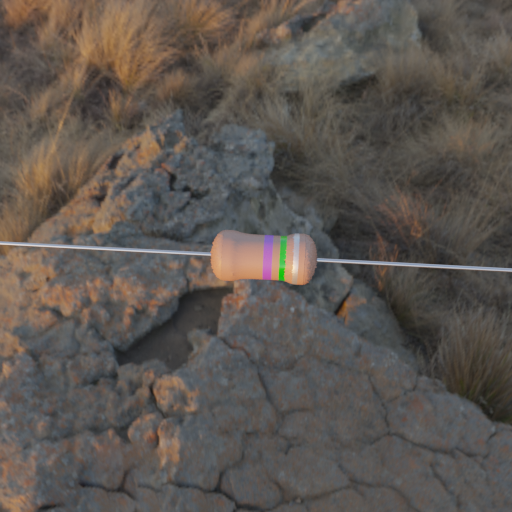
Resistor colour bands (in order): violet, green, silver